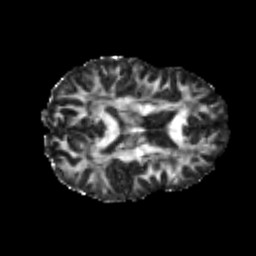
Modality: FA
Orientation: axial
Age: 24
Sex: female
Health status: healthy
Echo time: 0.074 s